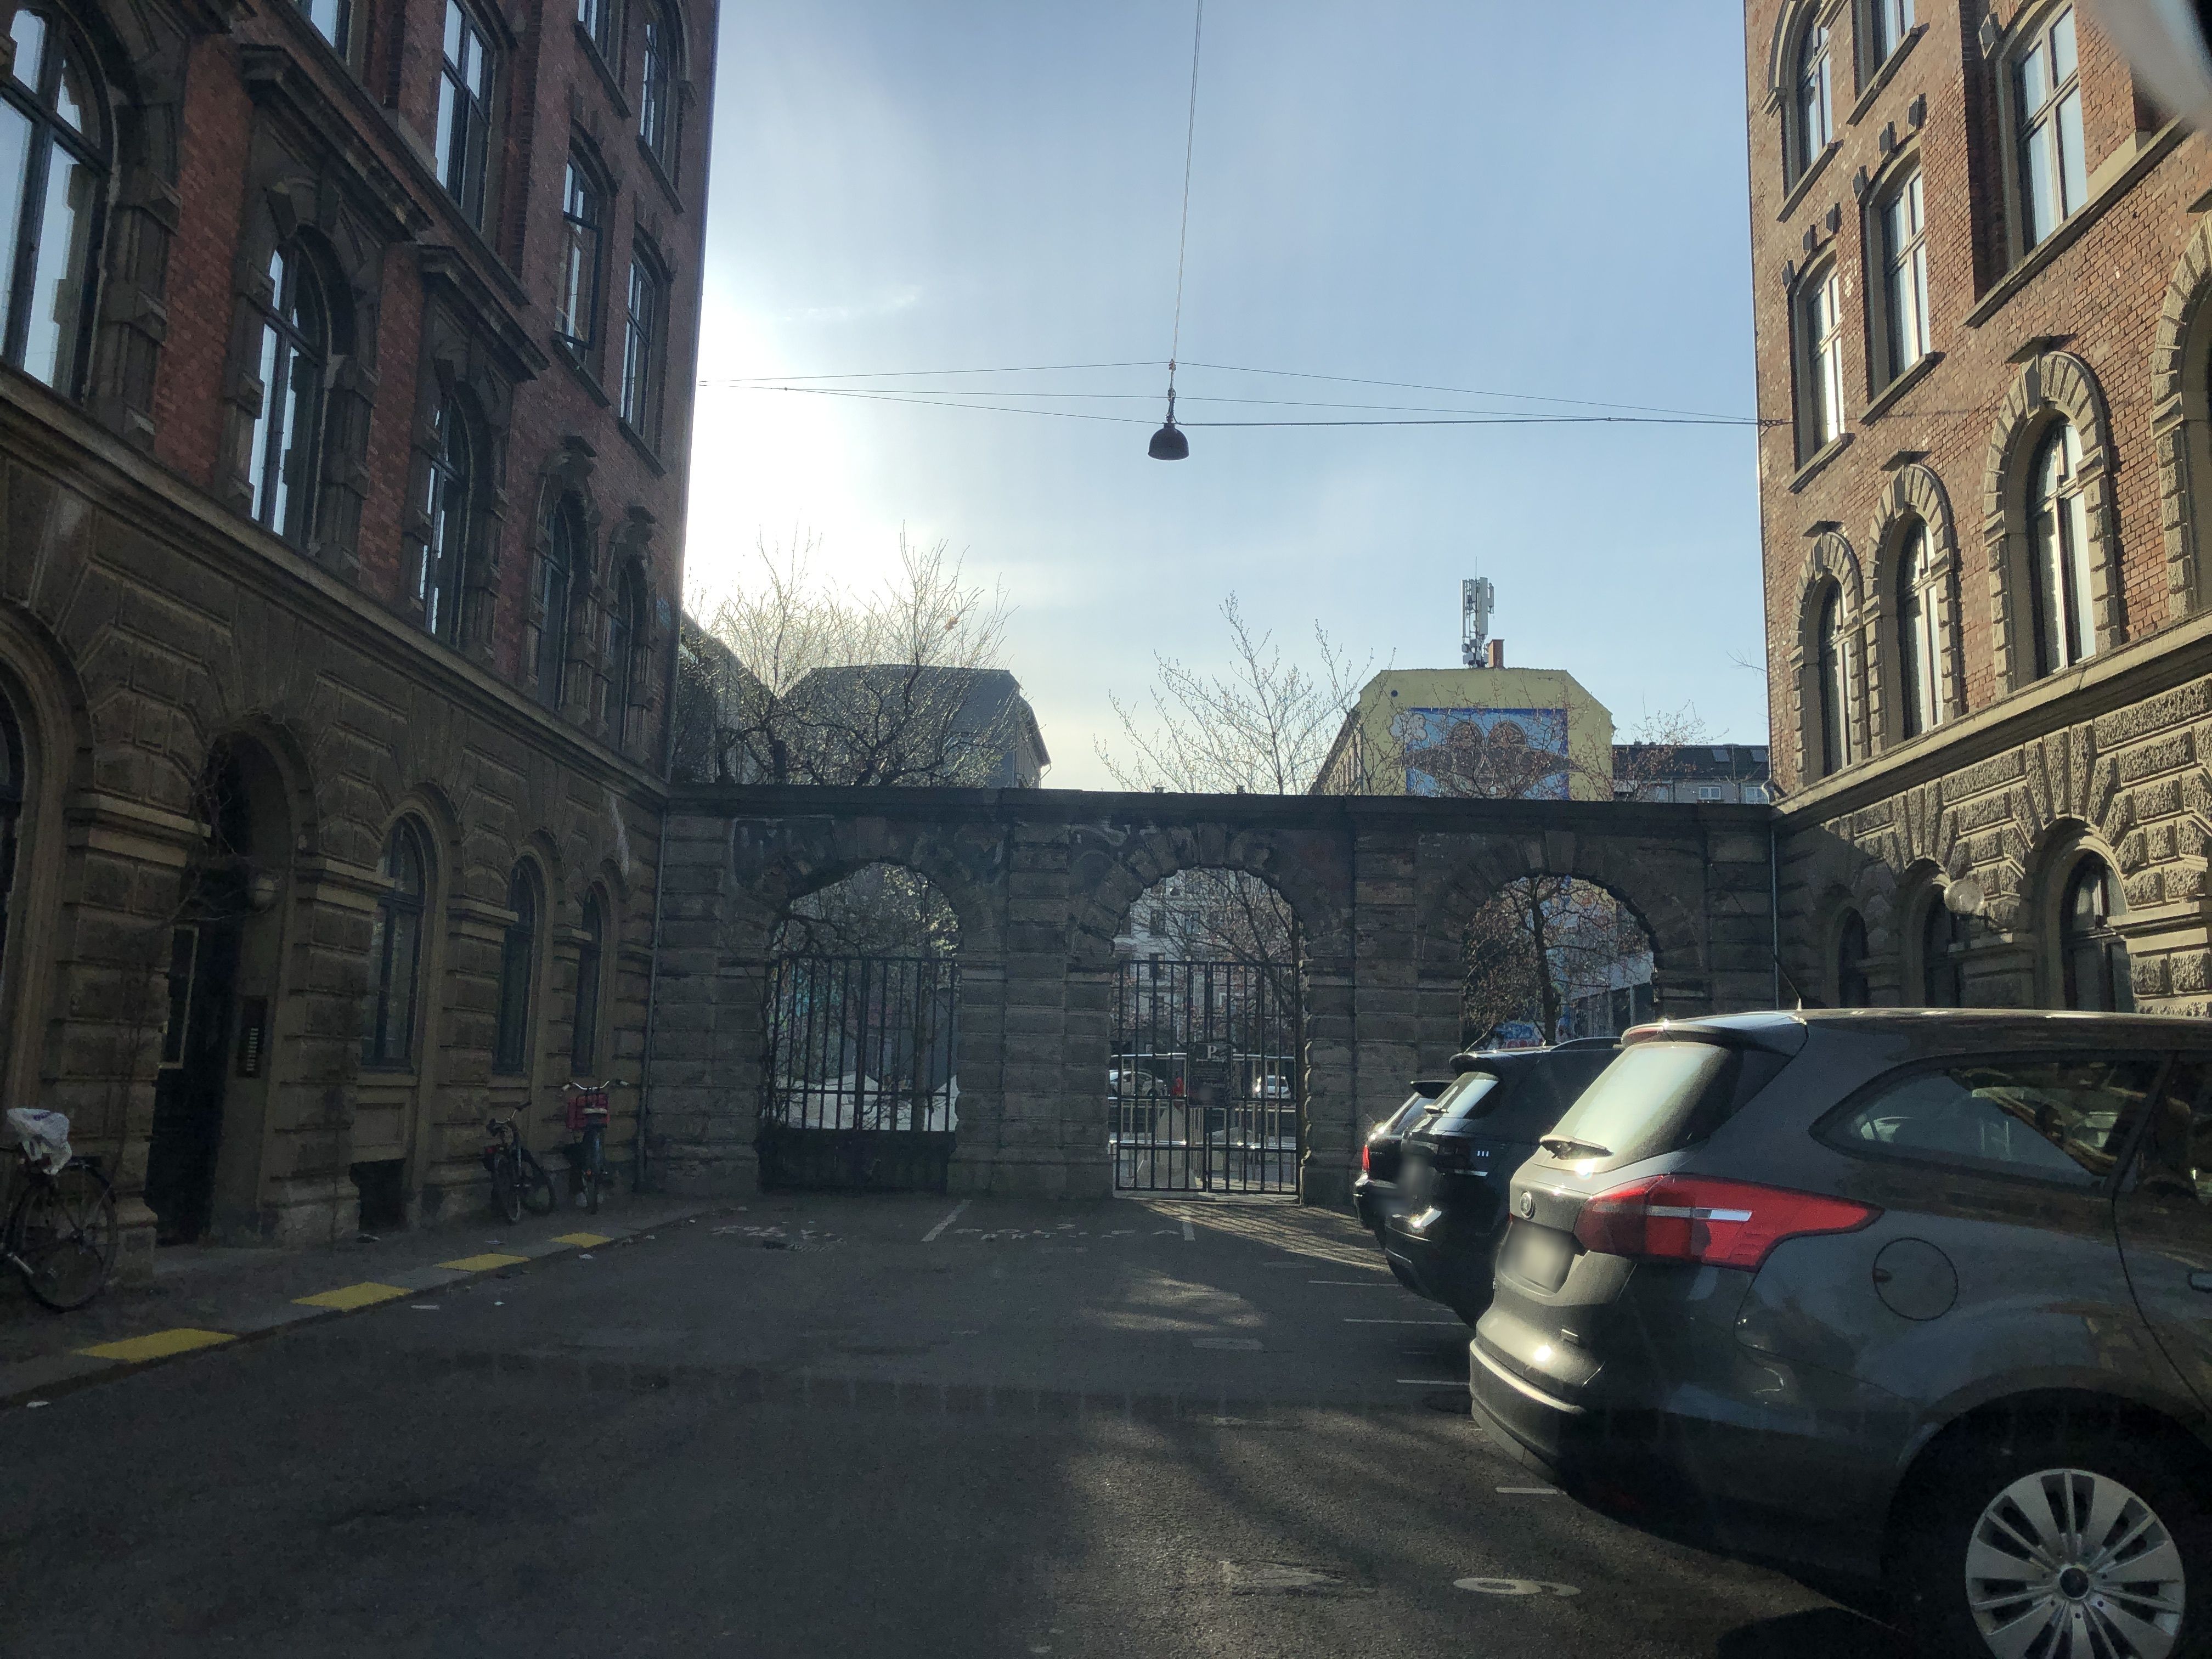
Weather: clear
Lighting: day
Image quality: good
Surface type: driving surface
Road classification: footway, residential, service
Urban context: urban centre
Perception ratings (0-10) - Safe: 4.3, Lively: 7.52, Beautiful: 5.76, Boring: 4.35, Depressing: 6.62, Wealthy: 6.84